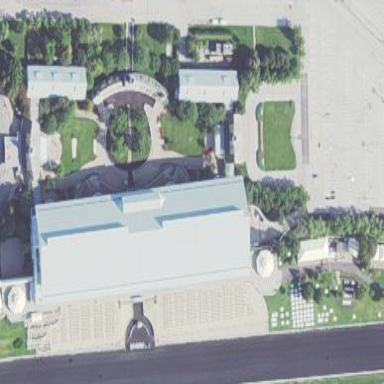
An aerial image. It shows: Grandstand building.